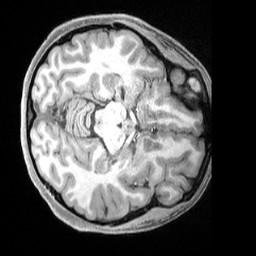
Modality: T1w
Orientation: axial
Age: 28
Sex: female
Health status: healthy
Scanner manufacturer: siemens
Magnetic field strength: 3 T
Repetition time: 2.4 s
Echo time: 0.00222 s